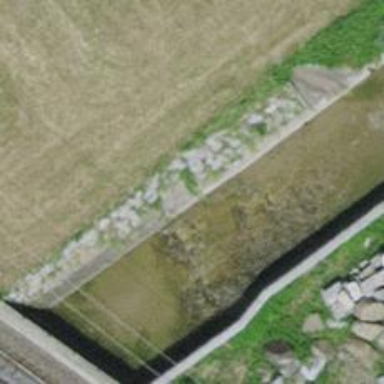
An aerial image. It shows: Retaining wall.